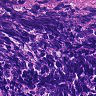
Metastatic tissue present: no